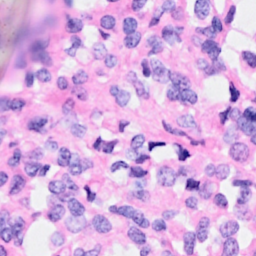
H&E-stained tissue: Breast